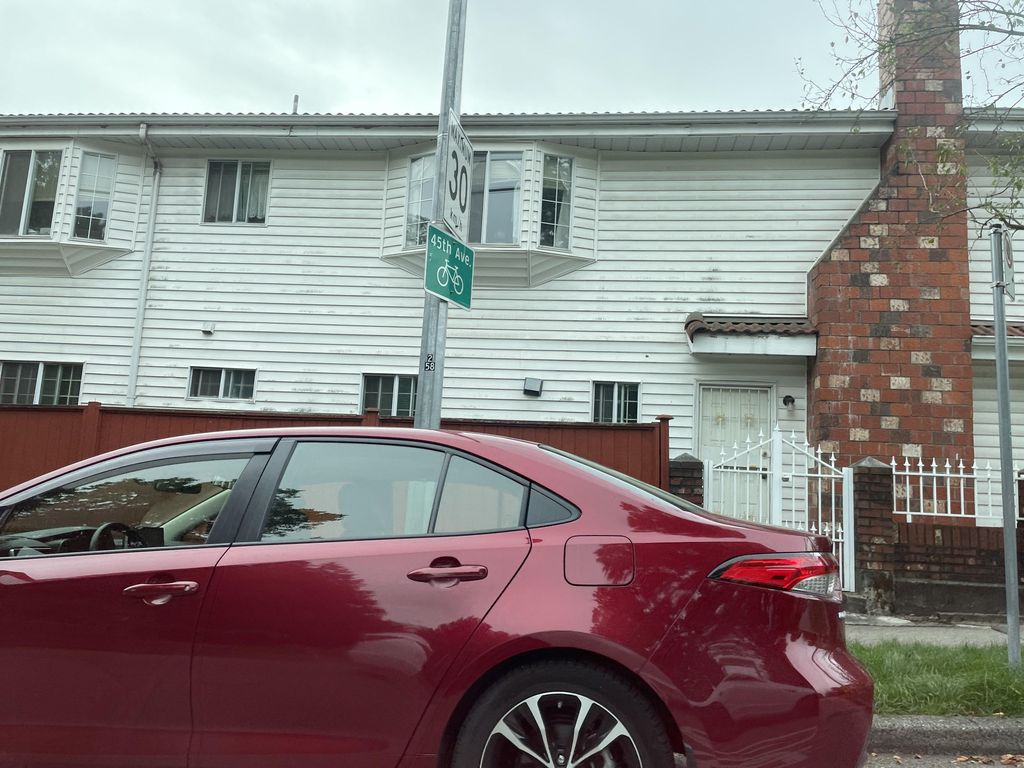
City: vancouver